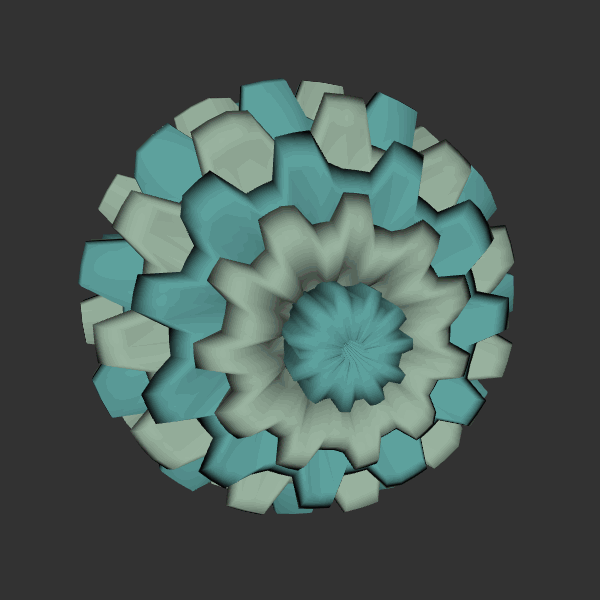
Background: dark